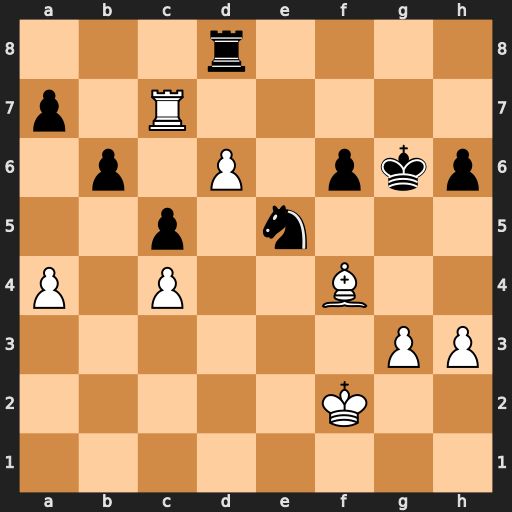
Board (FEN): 3r4/p1R5/1p1P1pkp/2p1n3/P1P2B2/6PP/5K2/8
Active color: w
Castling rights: -
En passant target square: -
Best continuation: Bxe5 fxe5 d7